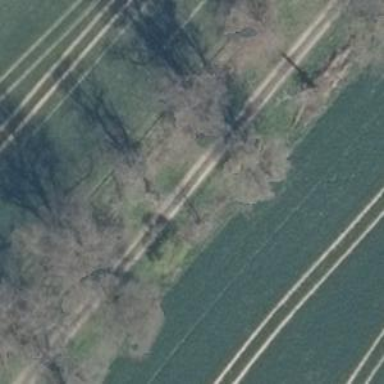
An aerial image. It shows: Row of broadleaved trees.